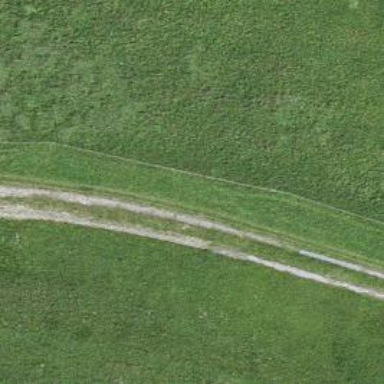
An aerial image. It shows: Track road with grade4 tracktype.